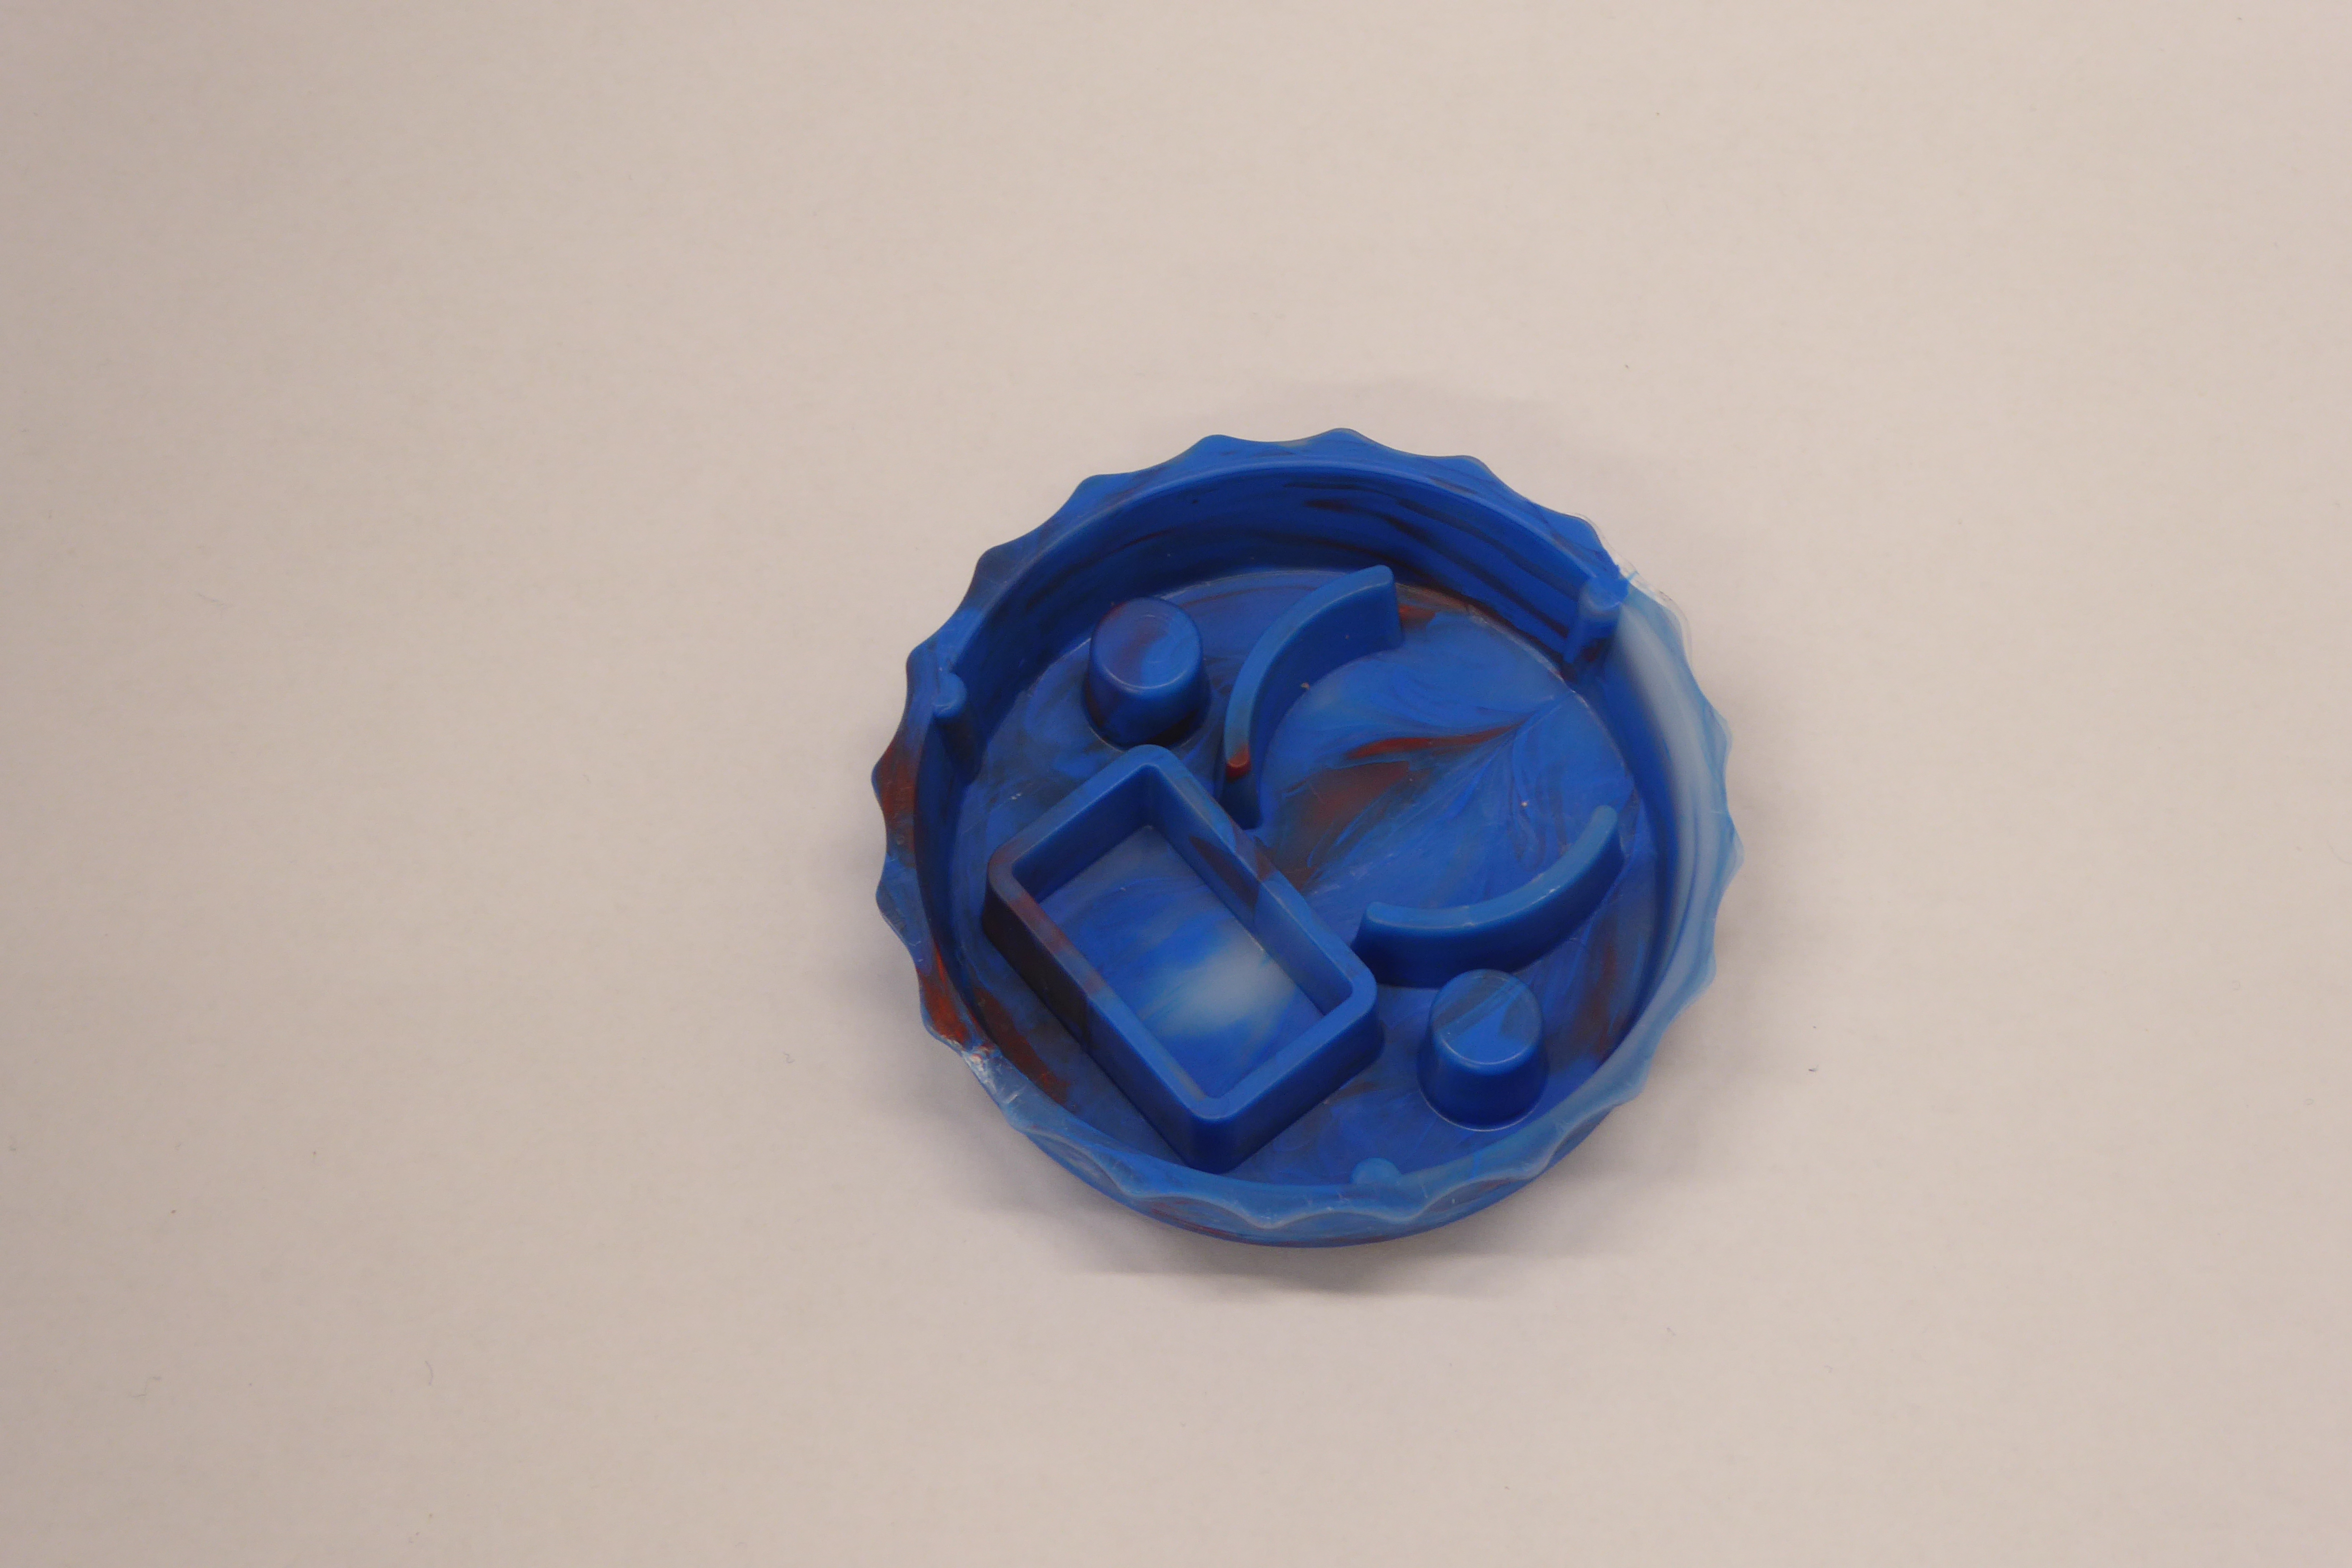
Label: Bottle Opener - Cover